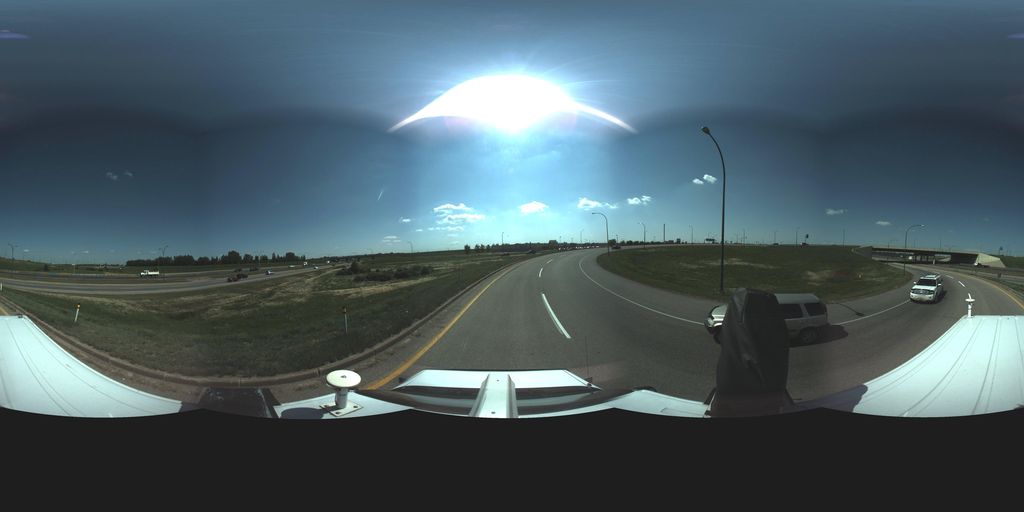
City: saskatoon